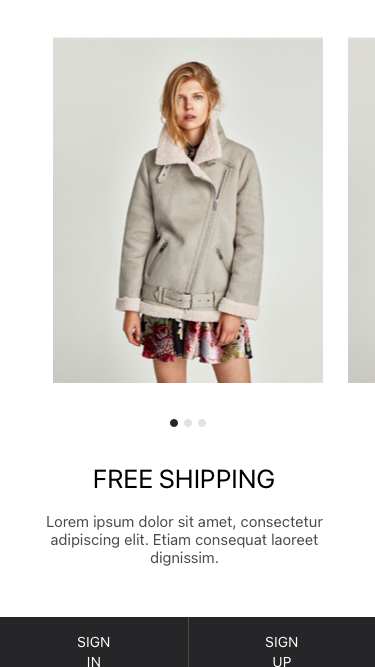
Text in this UI design:
Lorem ipsum dolor sit amet, consectetur adipiscing elit. Etiam consequat laoreet dignissim.
Free Shipping
Sign In
Sign Up